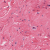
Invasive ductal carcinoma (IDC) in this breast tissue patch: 0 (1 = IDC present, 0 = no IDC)